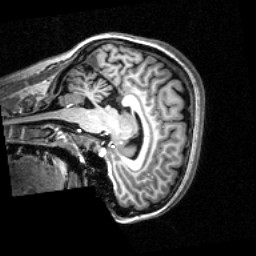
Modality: T1w
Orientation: sagittal
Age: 23
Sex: female